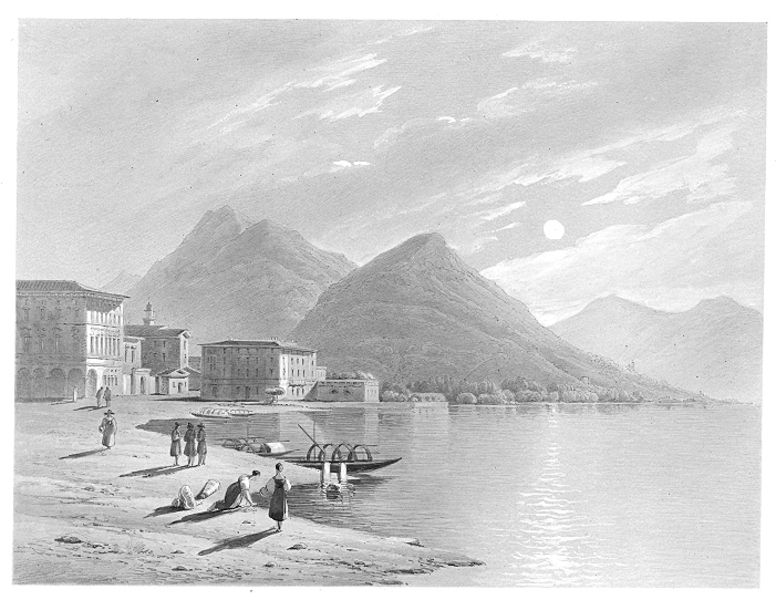
Titel: Lugano
Künstler: Carl Ludwig Frommel
Standort: Karlsruhe
Institution: Staatliche Kunsthalle Karlsruhe
Schlagwörter: arches, men, people, white, women, black, dress, gray, grey, painting, windows, woman, maid, reflection, cloud, clouds, man, sky, boat, building, hill, hills, lake, landscape, mountain, mountains, nature, ocean, sand, sea, see, ship, shore, water, houses, sun, trees, village, coast, forest, light, river, bushes, dusk, view, drawing, black and white, shadow, hats, beach, boats, cliffs, scene, town, italy, outside, city, day, human, menschen, ancient, buildings, moon, harbor, fish, calm, sunset, shadows, bay, fishing, shrubs, humans, landschaft, zeichnung, vista, past, florence, scenery, fisher, maidens, marine, coastal, sae, scenerie, szenerie, search, hawaii, wotar, mounain, ciry